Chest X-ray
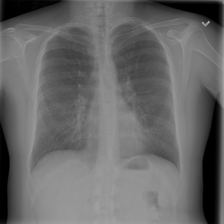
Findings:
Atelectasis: negative
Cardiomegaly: negative
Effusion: negative
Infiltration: negative
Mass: negative
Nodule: negative
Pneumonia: negative
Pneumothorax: negative
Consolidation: negative
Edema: negative
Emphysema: negative
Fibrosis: negative
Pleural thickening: negative
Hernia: negative